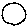
Label: circle